Question: I'm currently developing an Eclipse RCP application.
I want to create a perspective where I have 3 views (project explorer, editors area, and a custom view), each in a different column.
Below them I want to have the console view.
---

I don't know how to put the console view at the bottom.
Also, the ratios I define for project explorer, custom view in relation to the editor area is not applied for some reason.
The editors should take the 70% of the space, the rest equally between the custom view and the project explorer.
This is what I have right now:
'''
<view
id="AvgPowerTool.SettingsView"
minimized="false"
ratio="0.15"
relationship="right"
relative="org.eclipse.ui.editorss"
visible="true">
</view>
<view
id="org.eclipse.ui.navigator.ProjectExplorer"
minimized="false"
ratio="0.15"
relationship="left"
relative="org.eclipse.ui.editorss"
showTitle="true"
standalone="false"
visible="true">
</view>
<view
id="org.eclipse.ui.console.ConsoleView"
minimized="false"
ratio="1"
relationship="bottom"
relative="org.eclipse.ui.editorss"
visible="true">
</view>
'''
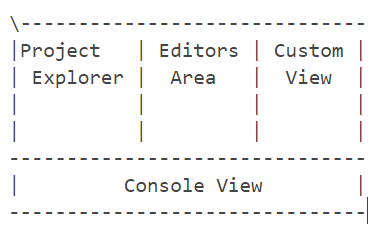
Answer: The order in which you declare the views is important in getting the view to stretch across the whole window. Declare the console view first:
'''
<view
id="org.eclipse.ui.console.ConsoleView"
minimized="false"
ratio="0.75"
relationship="bottom"
relative="org.eclipse.ui.editorss"
visible="true">
</view>
<view
id="AvgPowerTool.SettingsView"
minimized="false"
ratio="0.85"
relationship="right"
relative="org.eclipse.ui.editorss"
visible="true">
</view>
<view
id="org.eclipse.ui.navigator.ProjectExplorer"
minimized="false"
ratio="0.15"
relationship="left"
relative="org.eclipse.ui.editorss"
showTitle="true"
standalone="false"
visible="true">
</view>
'''
The ratios for views at the bottom (and right) give the percentage occupied by the views above (or to the left) of the view so they are large numbers. In my example the console view occupies the bottom 25% of the window, the project explorer the left most 15% and the settings view the right most 15%.
Note: You will need to do the 'Window > Reset Perspective' each time you change this values in the plugin.xml